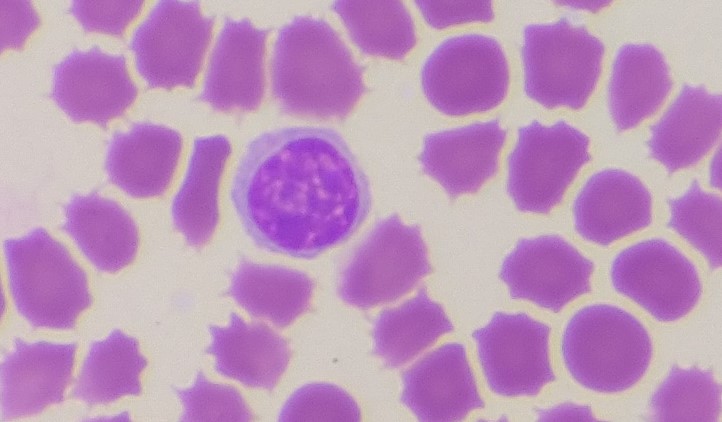
White blood cell type: Lymphocyte